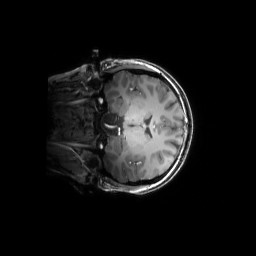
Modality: T1w
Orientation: coronal
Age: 26
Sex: female
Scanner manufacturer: siemens
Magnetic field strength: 6.98 T
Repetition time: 2.37 s
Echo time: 0.00231 s